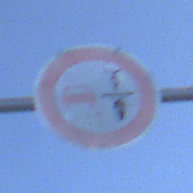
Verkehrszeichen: VerbotUeberholenEinspurigeFahrzeuge
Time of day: MorningAfternoon
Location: Outdoor (Nature)
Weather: PartlyCloudy
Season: NotSpecified
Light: Natural